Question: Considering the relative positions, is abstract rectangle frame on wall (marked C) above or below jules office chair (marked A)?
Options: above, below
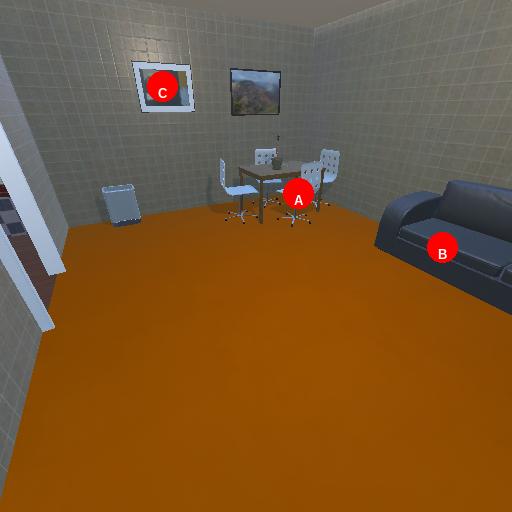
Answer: above